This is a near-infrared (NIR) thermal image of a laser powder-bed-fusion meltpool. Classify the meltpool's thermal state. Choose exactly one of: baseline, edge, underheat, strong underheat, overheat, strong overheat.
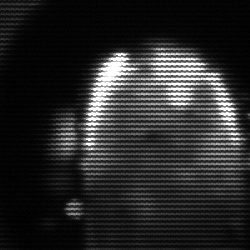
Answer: baseline